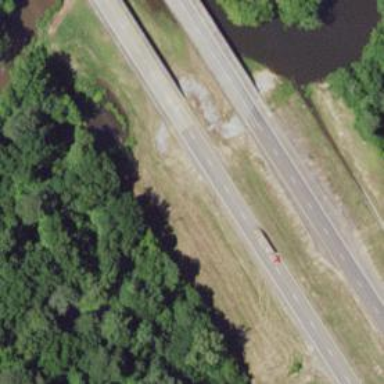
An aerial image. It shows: Primary highway.